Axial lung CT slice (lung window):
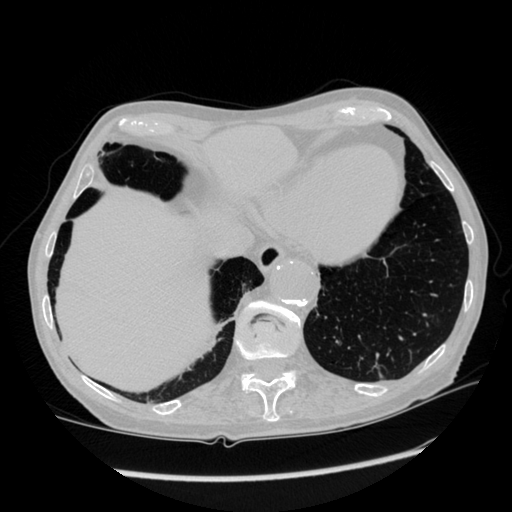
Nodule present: no